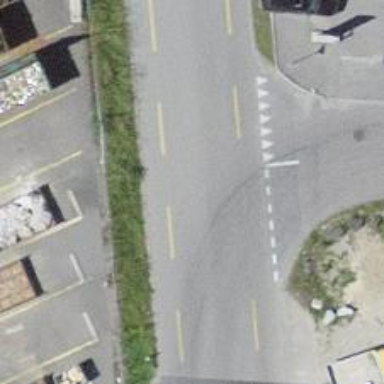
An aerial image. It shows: Residential road with designated cycle lane.